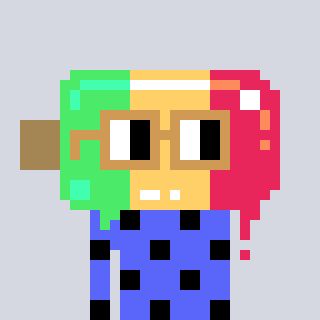
a pixel art character with square brown glasses, a icepop-shaped head and a purple-colored body on a cool background